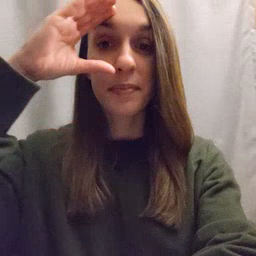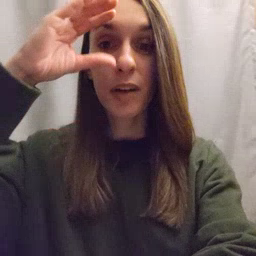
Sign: boy